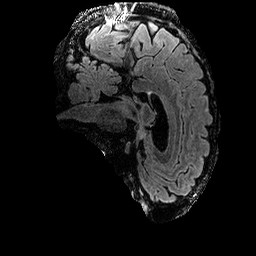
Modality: FLAIR
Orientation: sagittal
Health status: ill
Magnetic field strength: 3 T